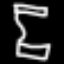
Label: hourglass